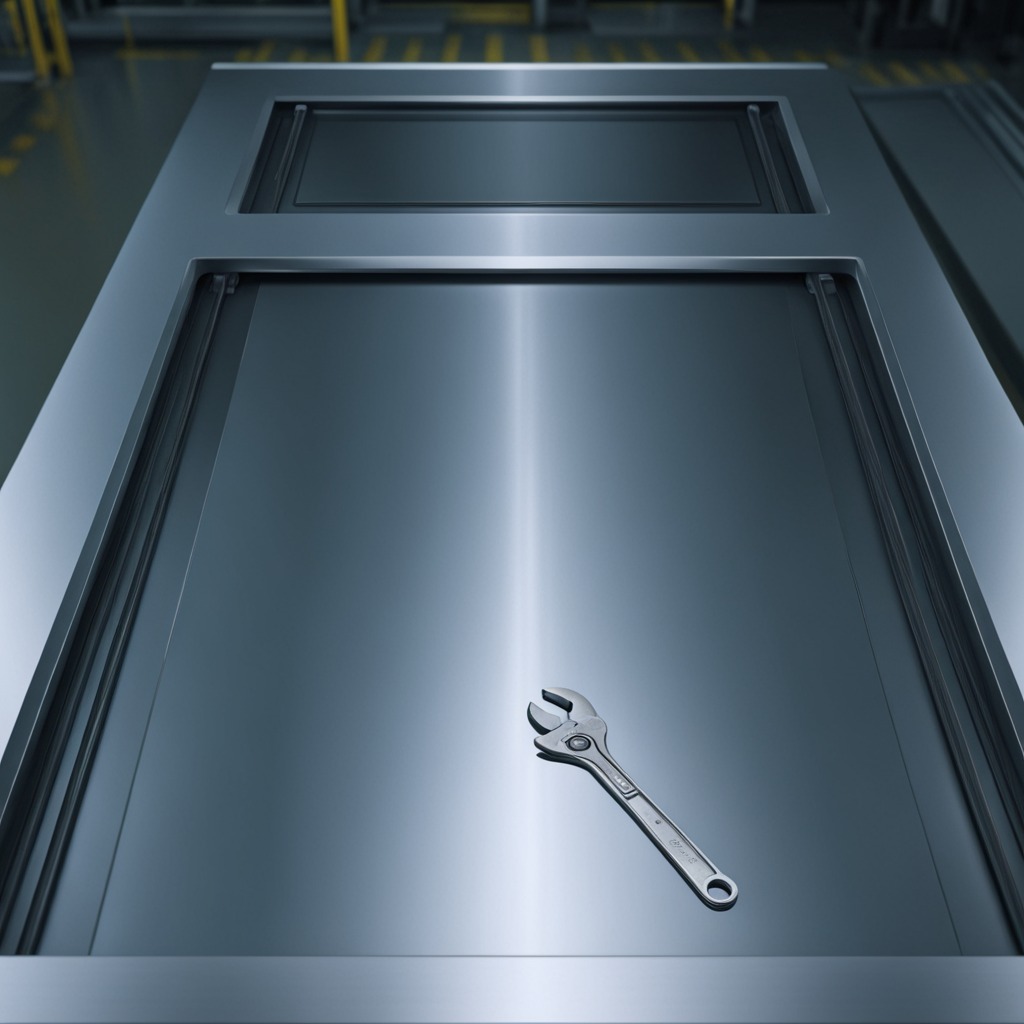
An wrench is lying on the metal table in a machine shop under fluorescent lights.